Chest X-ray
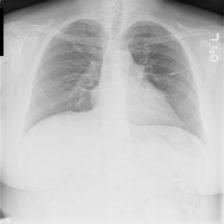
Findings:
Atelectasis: negative
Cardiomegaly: negative
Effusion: negative
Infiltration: negative
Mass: negative
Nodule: negative
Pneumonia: negative
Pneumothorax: negative
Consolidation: negative
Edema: negative
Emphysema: negative
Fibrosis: negative
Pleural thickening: negative
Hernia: negative